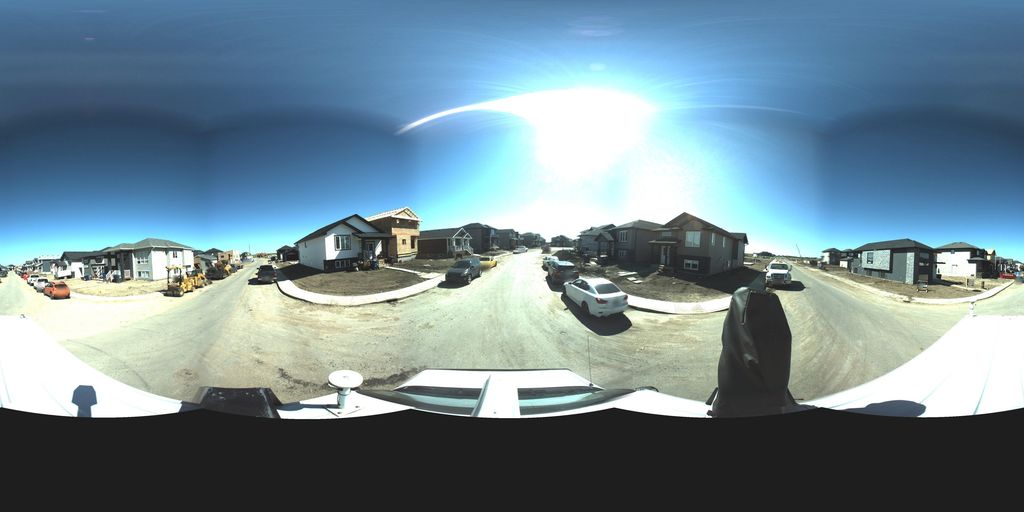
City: saskatoon